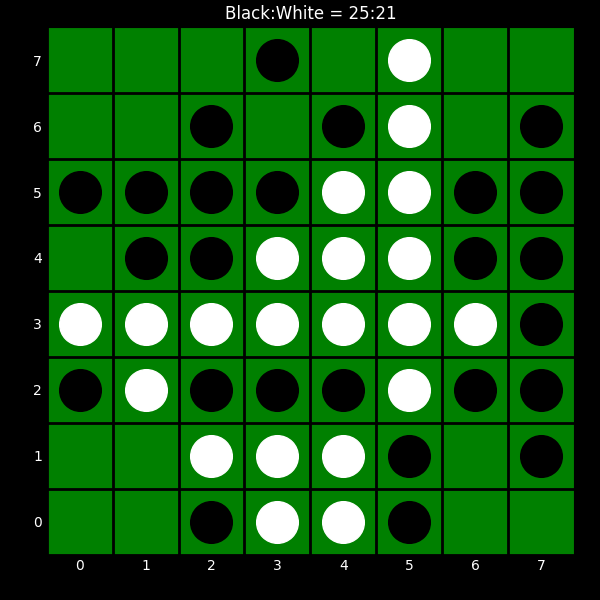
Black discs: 25
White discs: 21